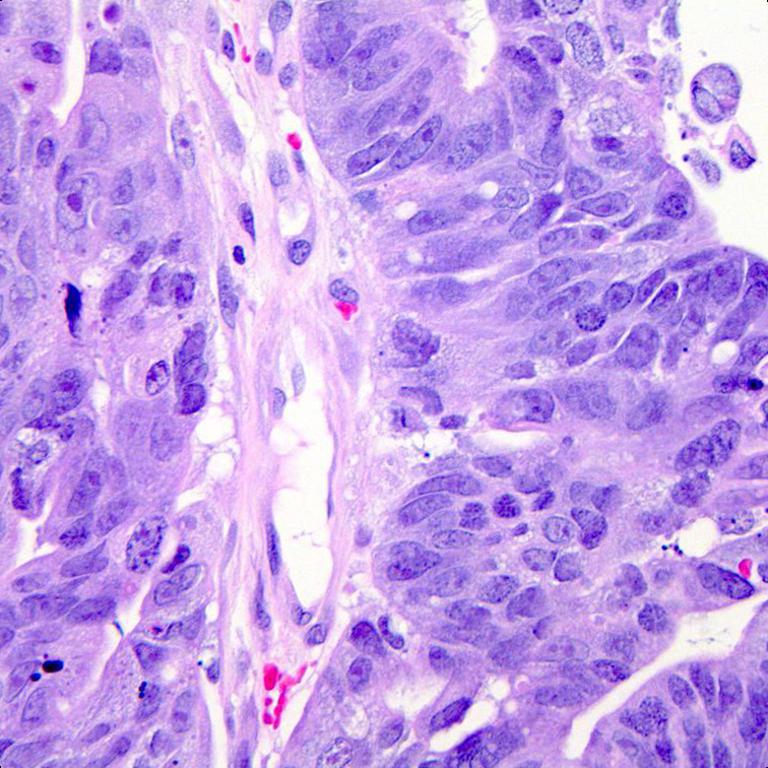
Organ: colon
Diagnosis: adenocarcinomas